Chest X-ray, AP view. Patient: 63 years old, sex F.
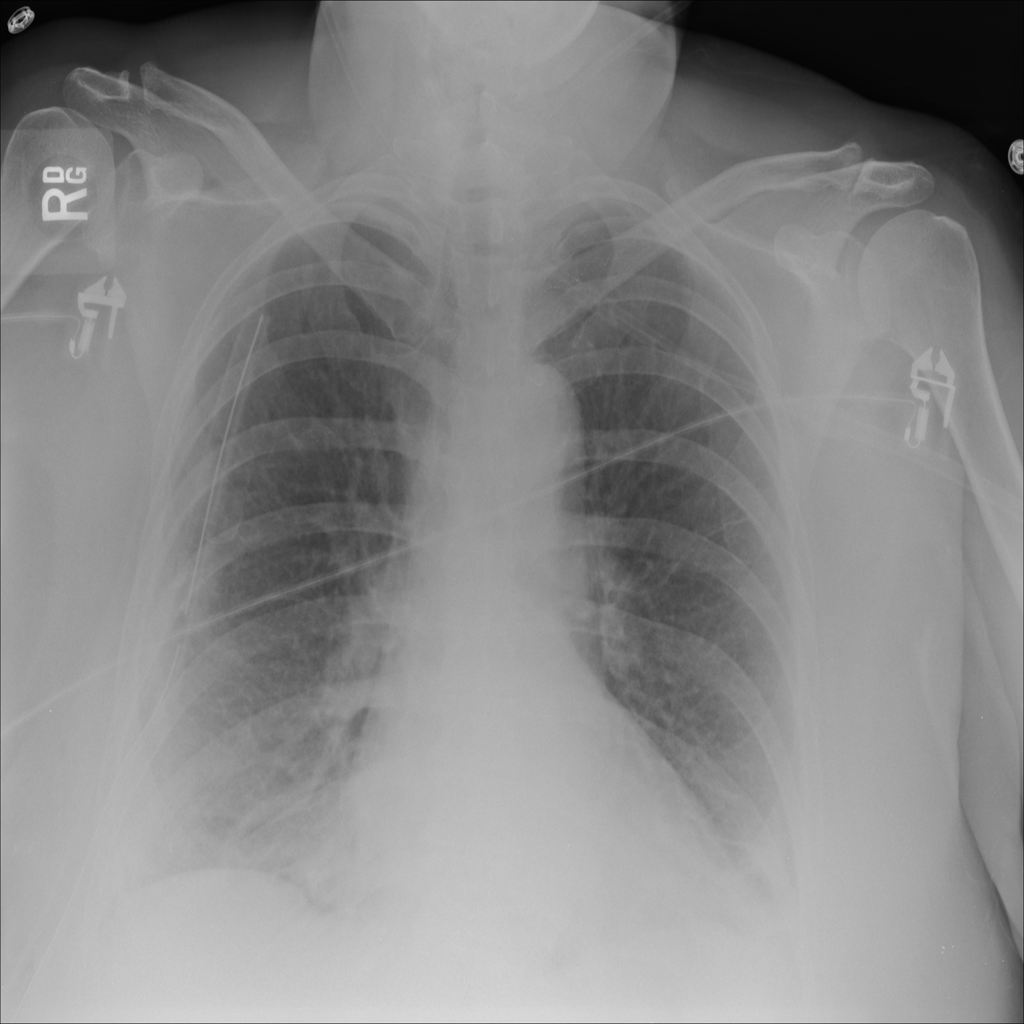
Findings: No Finding